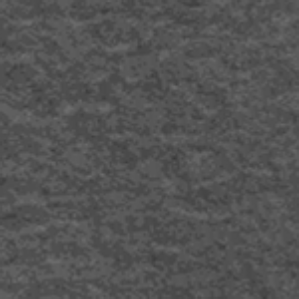
Label: frost